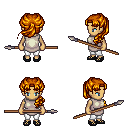
a pixel art fantasy rpg character, female body template, human, tanned skin, white tunic, white pants, dark blonde princess hairstyle, ghillies, spear, four views (front, back, left, right), 2x2 character sprite sheet, small pixel art, hard edges, no anti-aliasing